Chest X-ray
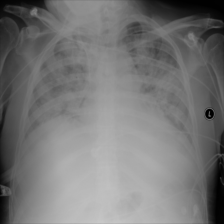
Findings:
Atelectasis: negative
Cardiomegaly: negative
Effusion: negative
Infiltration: positive
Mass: negative
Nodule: negative
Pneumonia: negative
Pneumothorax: negative
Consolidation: negative
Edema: negative
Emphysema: negative
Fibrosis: negative
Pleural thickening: negative
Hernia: negative